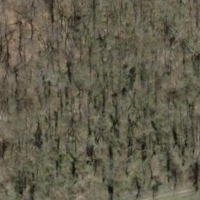
EUNIS habitat code: 41
Species observed at this site:
Pholidoptera griseoaptera